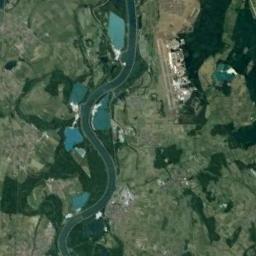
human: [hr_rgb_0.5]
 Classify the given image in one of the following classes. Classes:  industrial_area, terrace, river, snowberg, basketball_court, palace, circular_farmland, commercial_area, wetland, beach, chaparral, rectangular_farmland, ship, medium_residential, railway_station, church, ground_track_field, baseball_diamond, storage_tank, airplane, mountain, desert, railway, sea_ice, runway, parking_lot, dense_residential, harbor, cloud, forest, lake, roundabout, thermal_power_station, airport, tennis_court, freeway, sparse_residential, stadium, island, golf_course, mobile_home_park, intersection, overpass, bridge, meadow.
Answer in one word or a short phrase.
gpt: river